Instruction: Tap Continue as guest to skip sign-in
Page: checkout
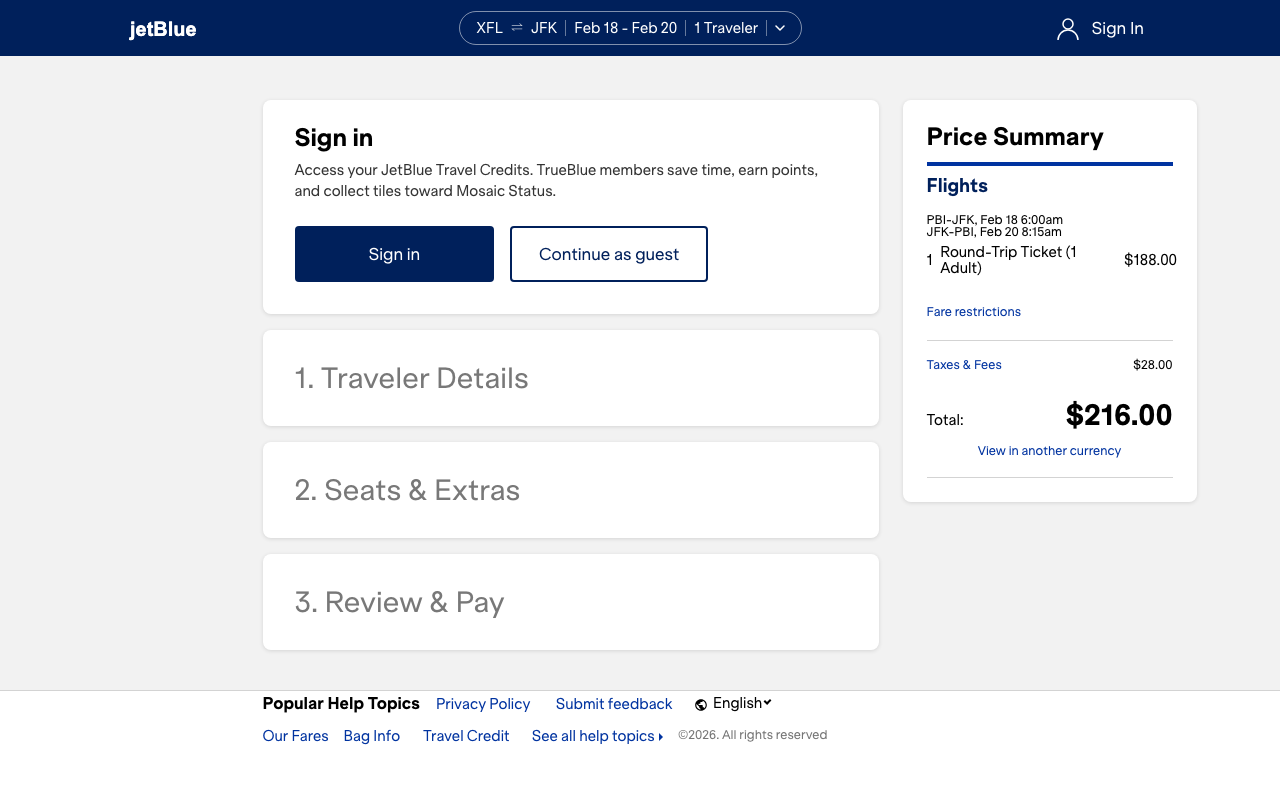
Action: click